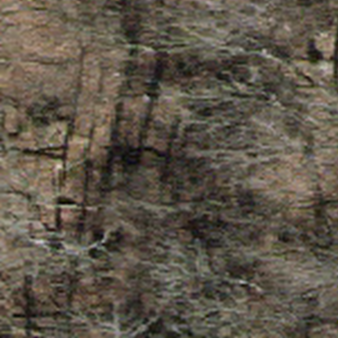
Label: other